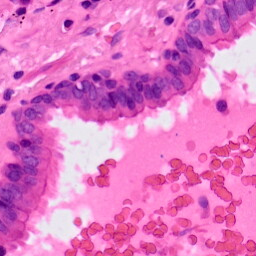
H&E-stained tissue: Lung